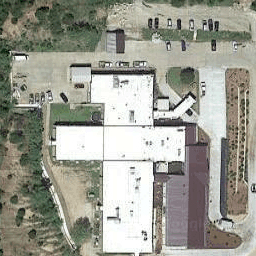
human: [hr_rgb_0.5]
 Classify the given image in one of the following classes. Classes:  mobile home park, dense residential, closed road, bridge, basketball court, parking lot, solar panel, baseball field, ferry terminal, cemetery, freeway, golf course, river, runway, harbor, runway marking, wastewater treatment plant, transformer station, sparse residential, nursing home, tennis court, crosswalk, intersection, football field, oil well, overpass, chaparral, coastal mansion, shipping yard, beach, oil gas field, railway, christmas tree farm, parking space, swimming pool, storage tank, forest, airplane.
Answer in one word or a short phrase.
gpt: nursing home